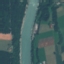
Land use / land cover: River